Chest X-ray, AP view. Patient: 40 years old, sex M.
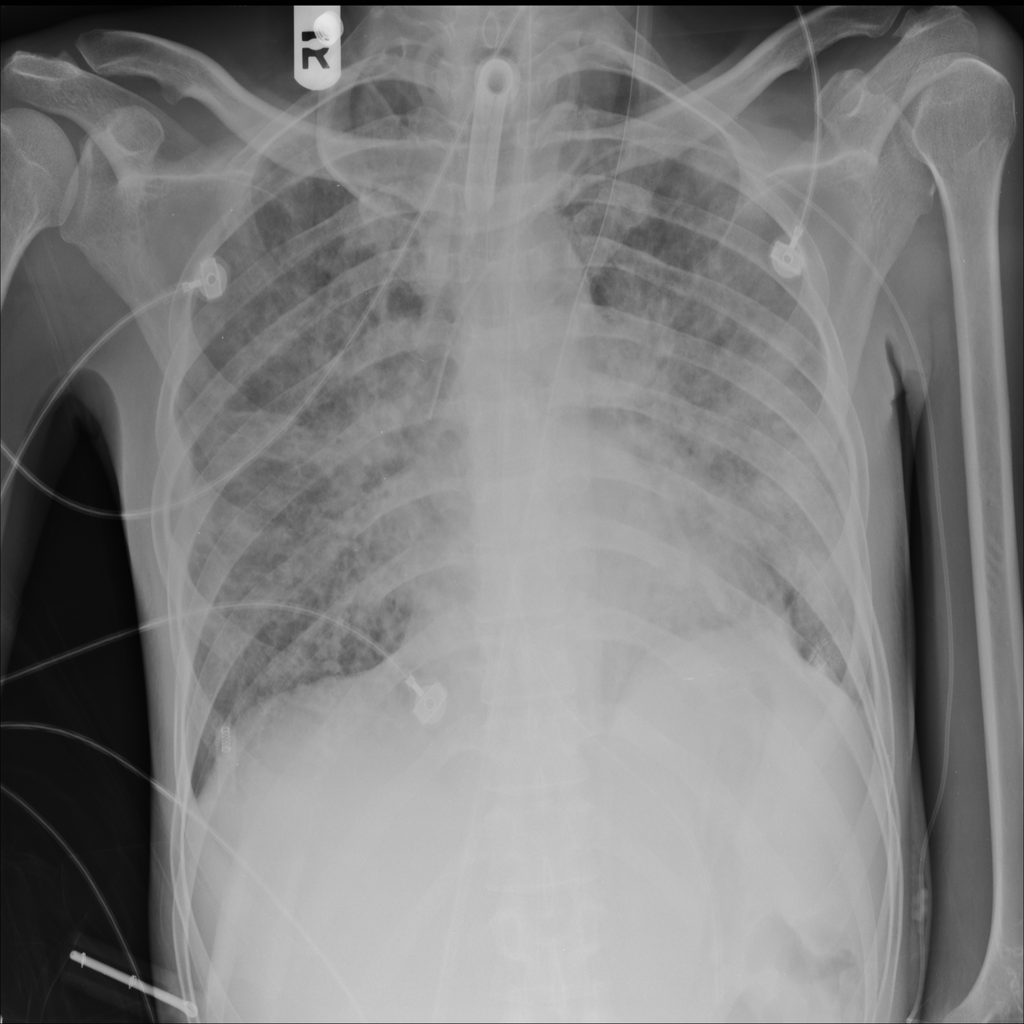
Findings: Infiltration